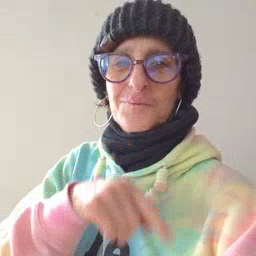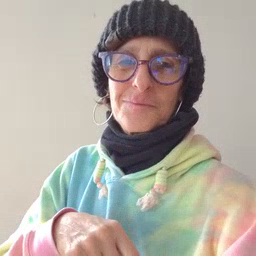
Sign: toothbrush